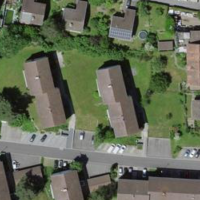
EUNIS habitat code: 55
Species observed at this site:
Impatiens parviflora
Mercurialis perennis